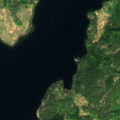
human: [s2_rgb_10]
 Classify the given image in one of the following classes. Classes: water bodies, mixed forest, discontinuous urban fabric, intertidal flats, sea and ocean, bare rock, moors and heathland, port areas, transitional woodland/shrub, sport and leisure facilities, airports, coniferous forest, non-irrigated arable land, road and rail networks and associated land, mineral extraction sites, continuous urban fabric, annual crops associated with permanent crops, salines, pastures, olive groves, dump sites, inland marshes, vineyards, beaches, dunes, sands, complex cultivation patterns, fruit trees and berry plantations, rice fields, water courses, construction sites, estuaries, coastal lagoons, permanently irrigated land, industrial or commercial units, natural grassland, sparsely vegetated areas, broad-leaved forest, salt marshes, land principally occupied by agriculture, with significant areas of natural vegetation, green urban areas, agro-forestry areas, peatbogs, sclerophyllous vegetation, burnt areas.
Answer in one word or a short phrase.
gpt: broad-leaved forest, coniferous forest, mixed forest, transitional woodland/shrub, water bodies